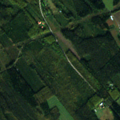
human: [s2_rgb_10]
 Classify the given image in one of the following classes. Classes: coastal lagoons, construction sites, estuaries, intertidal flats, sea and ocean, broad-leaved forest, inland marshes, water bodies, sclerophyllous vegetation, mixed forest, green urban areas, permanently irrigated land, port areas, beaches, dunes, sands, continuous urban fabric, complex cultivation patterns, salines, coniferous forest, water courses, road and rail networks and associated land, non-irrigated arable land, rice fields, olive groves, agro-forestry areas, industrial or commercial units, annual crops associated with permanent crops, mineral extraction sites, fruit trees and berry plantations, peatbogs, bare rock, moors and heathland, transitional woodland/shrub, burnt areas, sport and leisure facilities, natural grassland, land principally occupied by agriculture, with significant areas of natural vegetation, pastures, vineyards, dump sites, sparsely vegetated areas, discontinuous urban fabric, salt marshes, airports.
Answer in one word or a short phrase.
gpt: land principally occupied by agriculture, with significant areas of natural vegetation, broad-leaved forest, coniferous forest, mixed forest